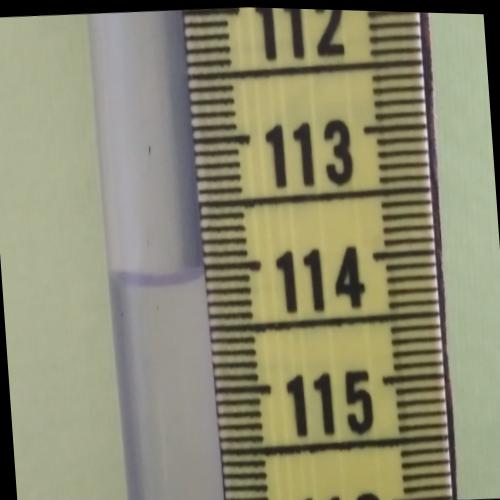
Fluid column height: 114.1 cm